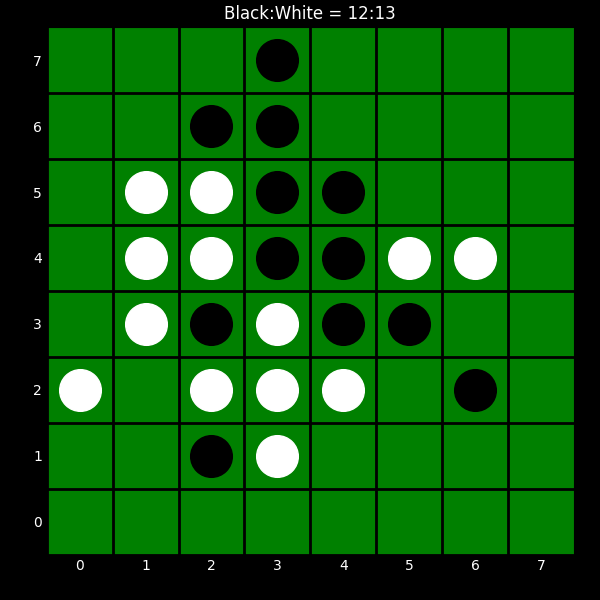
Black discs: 12
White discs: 13